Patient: sex F, age 61
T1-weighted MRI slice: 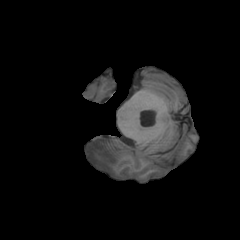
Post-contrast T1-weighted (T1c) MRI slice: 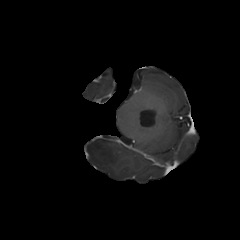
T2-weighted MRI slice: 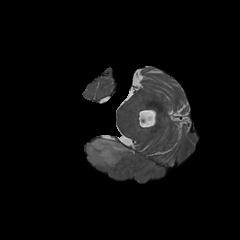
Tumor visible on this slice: yes
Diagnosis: Astrocytoma, IDH-wildtype
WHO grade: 2